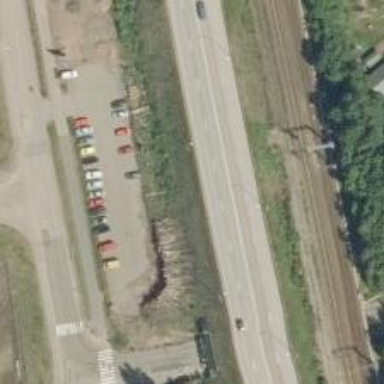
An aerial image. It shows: Trunk highway.